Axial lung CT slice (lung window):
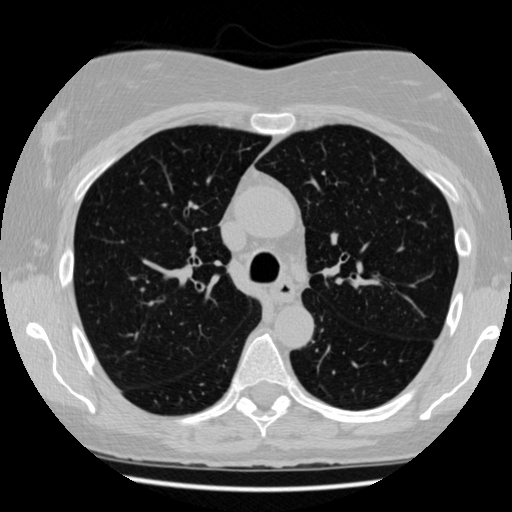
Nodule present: no